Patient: sex F, age 46
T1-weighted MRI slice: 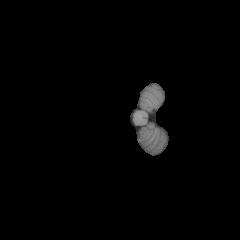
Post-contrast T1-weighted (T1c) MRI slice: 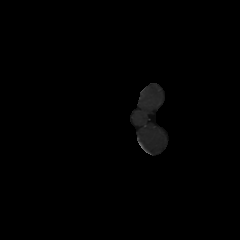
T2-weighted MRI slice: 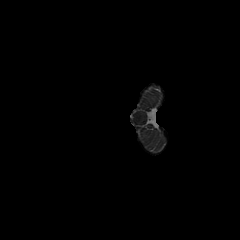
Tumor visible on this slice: no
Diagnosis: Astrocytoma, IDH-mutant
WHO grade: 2